Aerial crown-view tile of a tropical tree (Barro Colorado Island, Panama), acquired 20250414:
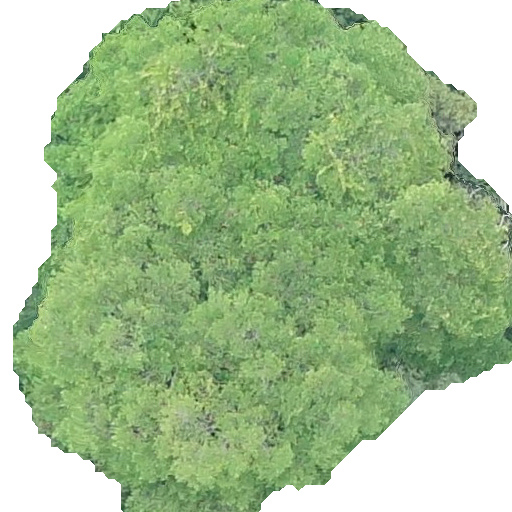
Species: Terminalia amazonia
GBIF accepted scientific name: Terminalia amazonica
Crown area: 297.512 m²